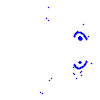
Particle: kaon